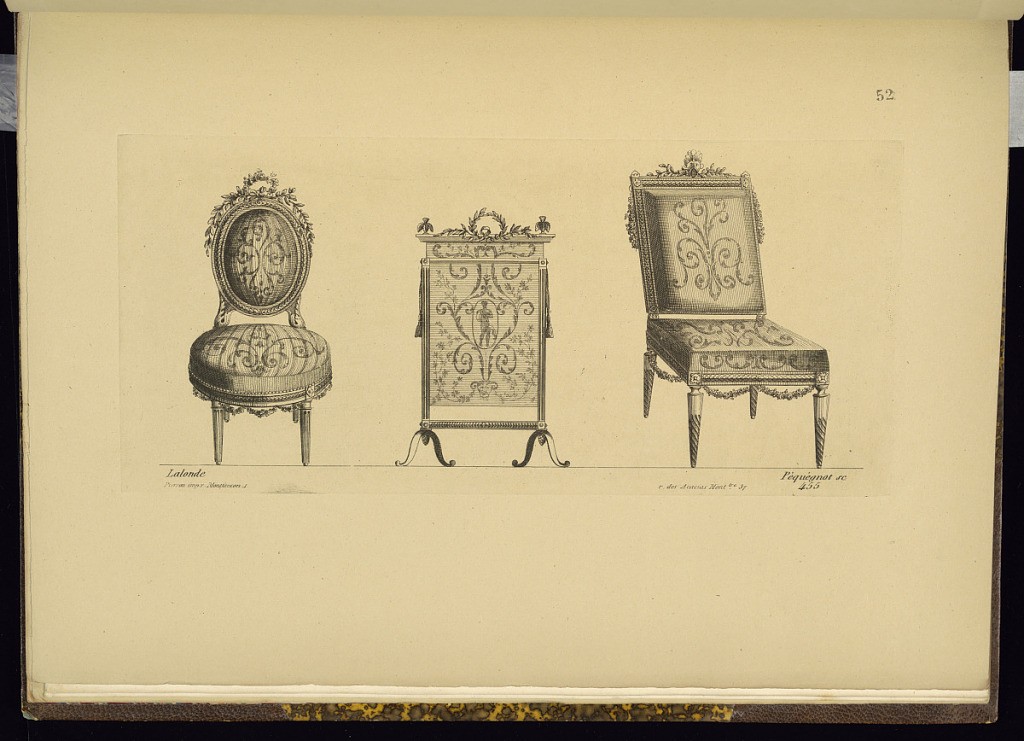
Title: Designs for Two Chairs and a Fire Screen
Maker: Richard de Lalonde, French, active 1780–96
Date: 1849–66
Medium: Etching on paper
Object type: Print
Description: Designs for two upholstered chairs and a fire screen with carved frames featuring leaves, flowers, festoons of flowers, feathers, rosettes, gadrooning, leaf molding, and fluting. The plate is signed with the printmaker, publisher, and original designer, and numbered.